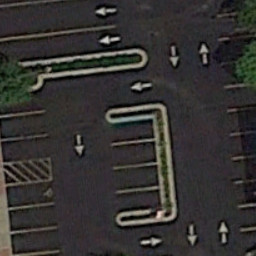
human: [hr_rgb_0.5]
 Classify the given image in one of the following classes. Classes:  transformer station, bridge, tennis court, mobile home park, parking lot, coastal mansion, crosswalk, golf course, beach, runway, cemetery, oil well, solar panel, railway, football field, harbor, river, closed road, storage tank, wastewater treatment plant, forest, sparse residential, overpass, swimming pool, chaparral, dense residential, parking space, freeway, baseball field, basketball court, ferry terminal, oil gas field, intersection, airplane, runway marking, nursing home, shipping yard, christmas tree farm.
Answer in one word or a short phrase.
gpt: parking space